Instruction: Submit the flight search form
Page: home
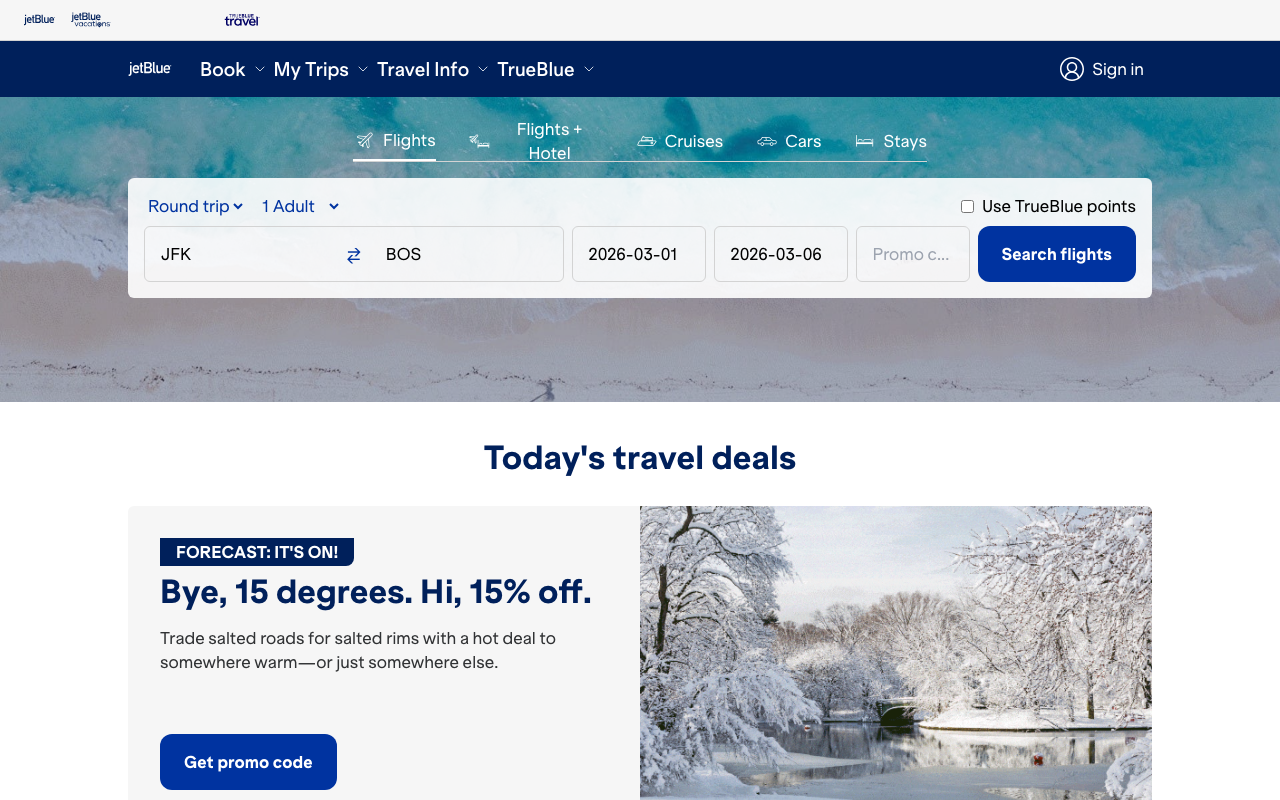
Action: click